Question: I've been trying to fill a JTable for about three days. All I need to do is fill a vector of vectors with "Artikel" objects, fill a header vector and bind these two vectors to a JTable.
I could manage this with using a custom AbstractTableModel but I couldn't create a addColumn() method. So, I gave up this way. Now I just use standard DefaultTableModel but now I can't get my JTable right filled. I get all my objects in the first column instead of separated to the all columns:
<URL>

My Artikel class:
'''
public class Artikel {
private String EnitiativeRef;
private String Brand;
private String pnb;
.
.
.
public Artikel(){
}
public String getEnitiativeRef() {
return EnitiativeRef;
}
public void setEnitiativeRef(String EnitiativeRef) {
this.EnitiativeRef = EnitiativeRef;
}
.
.
.
}
'''
My button code:
'''
private void jButton1ActionPerformed(java.awt.event.ActionEvent evt) {
ICsvBeanReader inFile = null;
String[] header = {};
Vector<Vector<Artikel>> data = null;
try {
inFile = new CsvBeanReader(new FileReader("C:\609661920071022111.csv"), CsvPreference.STANDARD_PREFERENCE);
header = inFile.getHeader(true);
data = new Vector<Vector<Artikel>>();
Artikel artikel;
while ((artikel = inFile.read(Artikel.class, header, cellProcessor)) != null) {
Vector<Artikel> tmpVector = new Vector<Artikel>();
tmpVector.addElement(artikel);
data.addElement(tmpVector);
}
} catch (Exception ex) {
System.out.println("FOUT: " + ex.toString());
} finally {
try {
inFile.close();
} catch (IOException ex) {
Logger.getLogger(main.class.getName()).log(Level.SEVERE, null, ex);
}
}
tblAll.setModel(new DefaultTableModel(data, new Vector(Arrays.asList(header))));
tblAll.setAutoResizeMode(JTable.AUTO_RESIZE_OFF);
}
'''
Can you tell me what am I doing wrong or guide me to the right way of doing this? I will really appreciate your grateful help.
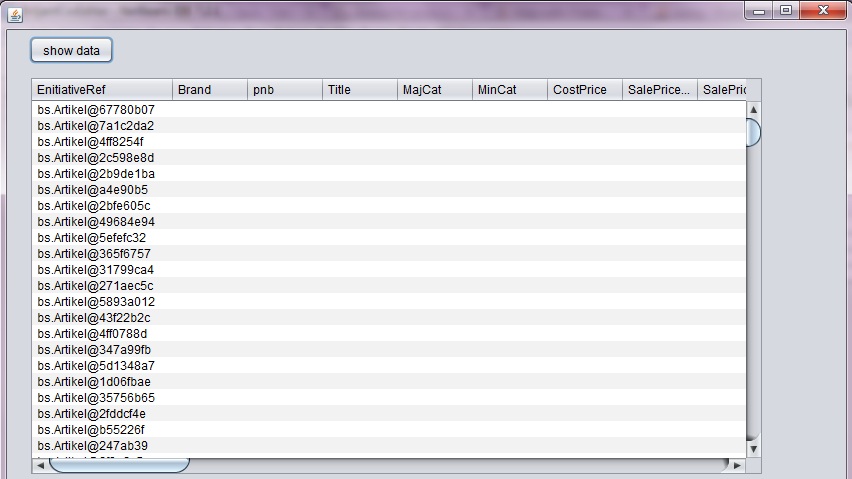
Answer: Each element in the vector of vectors represents a row and each element of the those element vectors represent a column.
You are adding one-element vectors to the main vector, and the element is an object of the class for which you haven't implemented the 'toString' method.
You are probably going the wrong way.